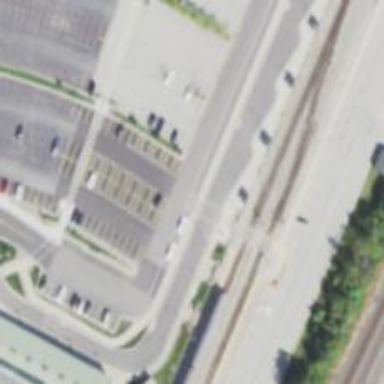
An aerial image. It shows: Service road with asphalt surface and separate sidewalk.